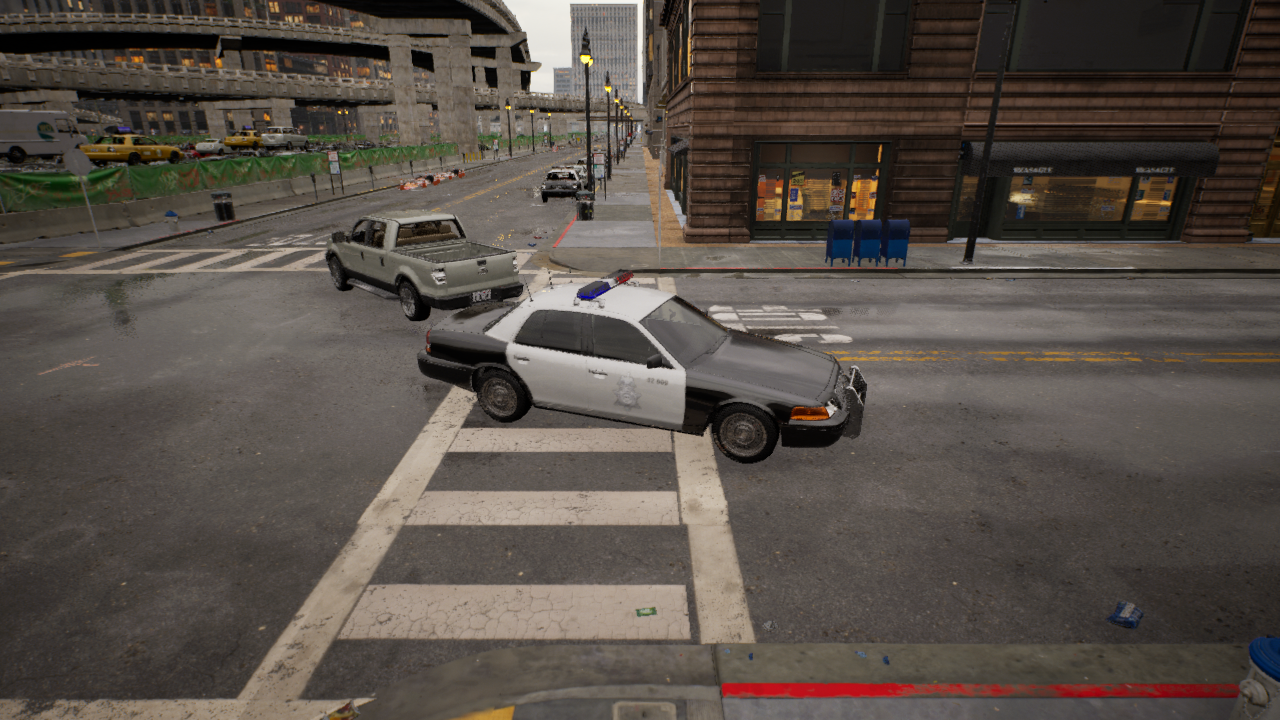
Venue: intersection
Lighting: golden hour
Vehicle rig: sedan